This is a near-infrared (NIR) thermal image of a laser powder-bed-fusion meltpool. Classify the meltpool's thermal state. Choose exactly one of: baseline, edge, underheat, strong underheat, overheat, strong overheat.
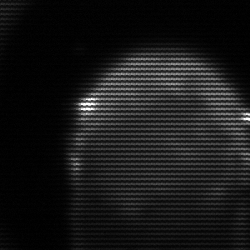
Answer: edge